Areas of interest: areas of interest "Comprehensive Gymnasium"
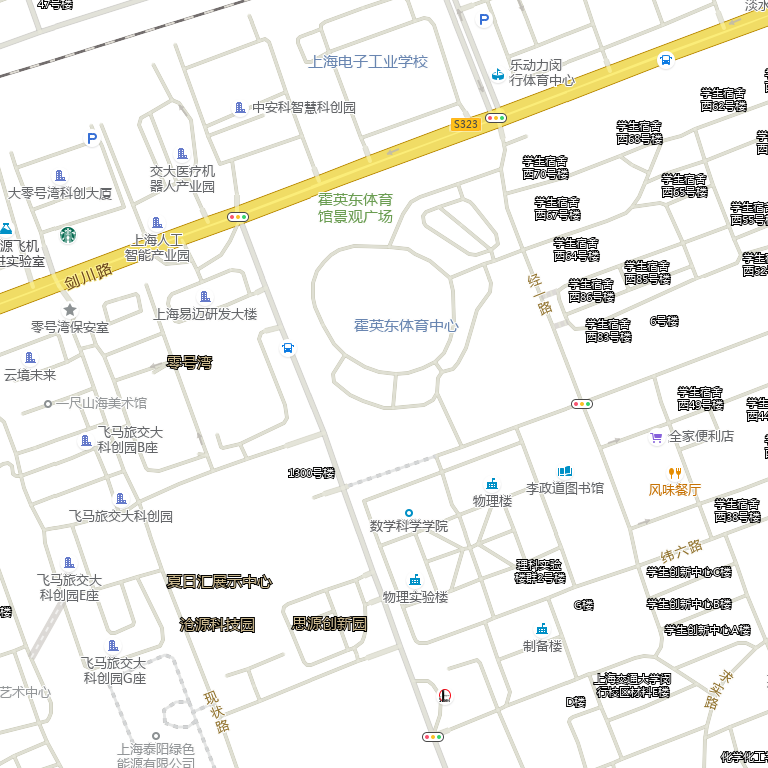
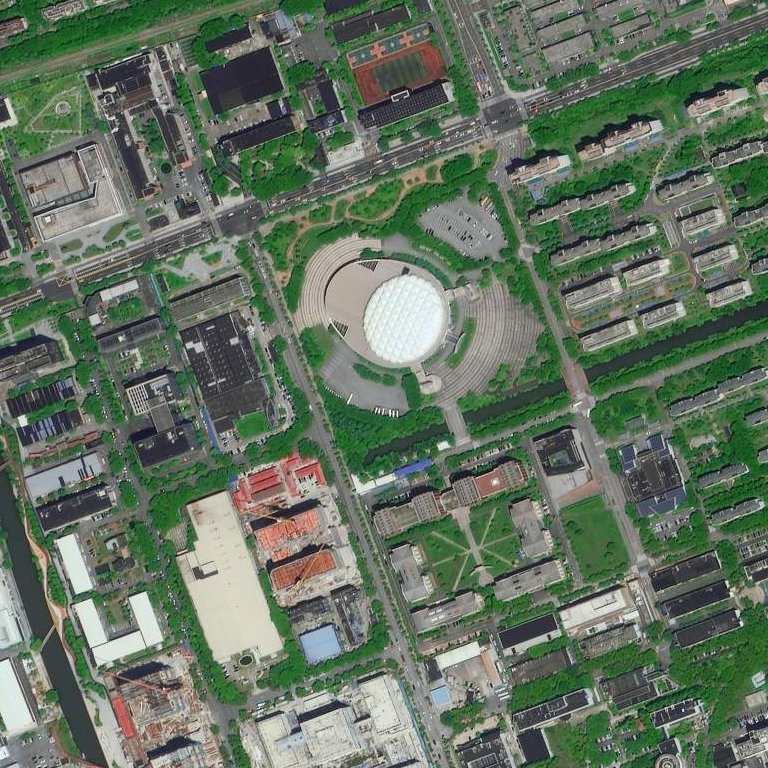